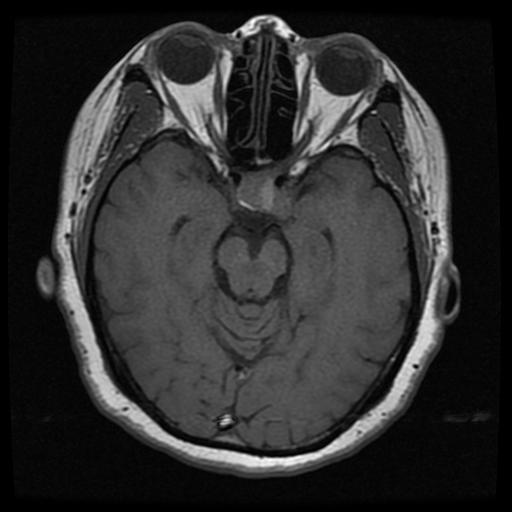
Label: pituitary